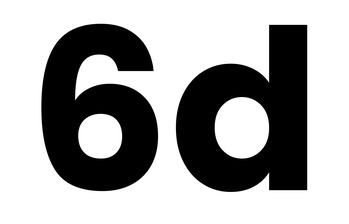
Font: Poppins-Bold